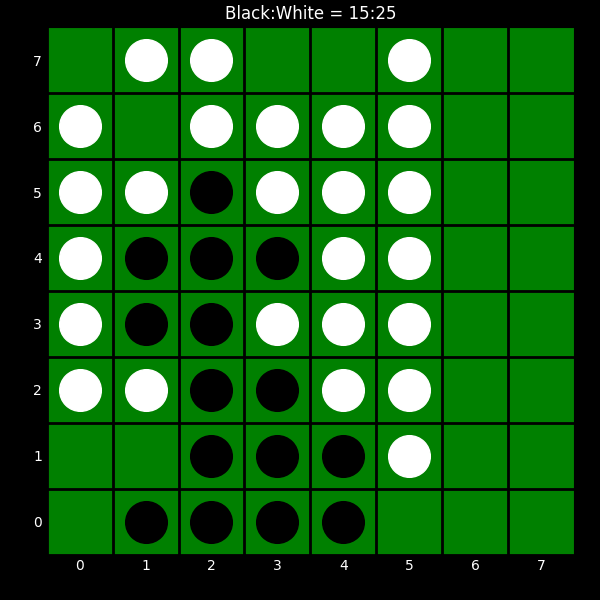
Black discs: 15
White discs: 25